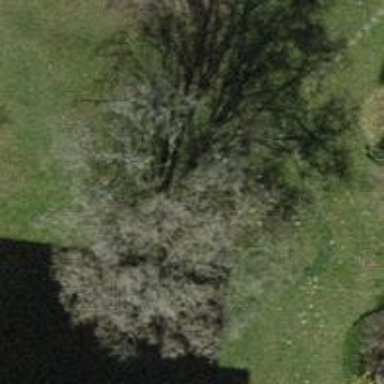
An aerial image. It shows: Urban tree adds touch of nature to the surroundings.